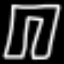
Label: pants